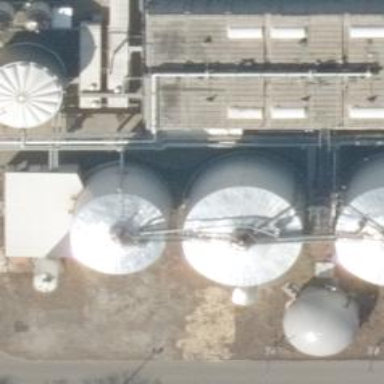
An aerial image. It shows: Storage tank which is man-made.